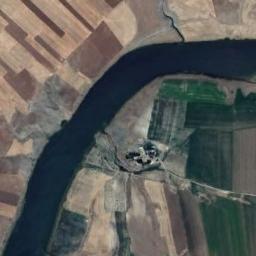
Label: river